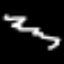
Label: squiggle